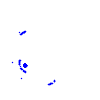
Particle: pion